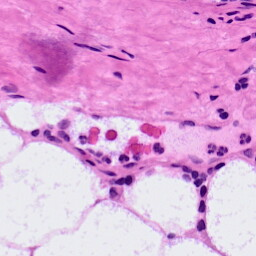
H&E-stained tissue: LymphNode